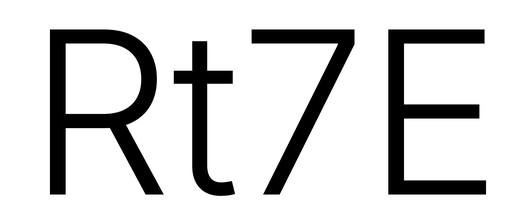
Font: Inter_Light